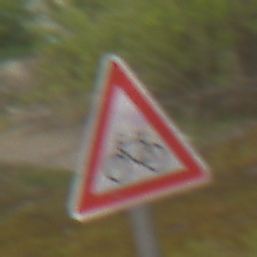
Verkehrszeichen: RadverkehrRechts
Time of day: MorningAfternoon
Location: Outdoor (Nature)
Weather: Overcast
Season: NotSpecified
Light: Natural